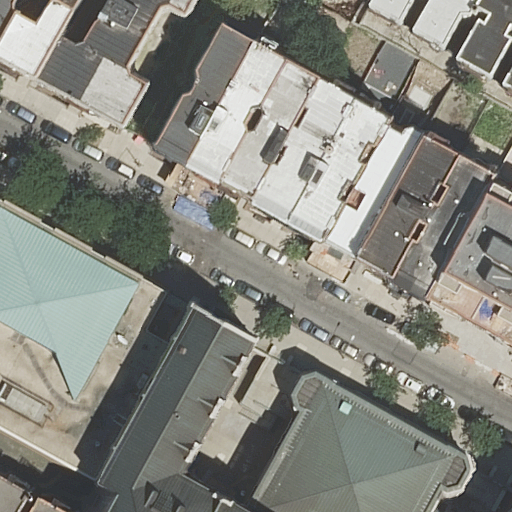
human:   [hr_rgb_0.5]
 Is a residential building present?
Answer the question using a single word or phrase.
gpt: yes

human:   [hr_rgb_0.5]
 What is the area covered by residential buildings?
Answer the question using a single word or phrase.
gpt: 2712m2

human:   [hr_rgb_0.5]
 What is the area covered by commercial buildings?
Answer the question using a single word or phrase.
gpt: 0m2

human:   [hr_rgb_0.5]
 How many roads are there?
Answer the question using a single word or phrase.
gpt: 1

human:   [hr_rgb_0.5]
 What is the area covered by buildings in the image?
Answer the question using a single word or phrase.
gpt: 4101m2

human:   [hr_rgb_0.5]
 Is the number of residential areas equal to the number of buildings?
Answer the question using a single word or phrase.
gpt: no

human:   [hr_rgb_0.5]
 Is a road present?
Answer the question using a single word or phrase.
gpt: yes

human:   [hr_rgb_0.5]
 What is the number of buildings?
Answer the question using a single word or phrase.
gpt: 18

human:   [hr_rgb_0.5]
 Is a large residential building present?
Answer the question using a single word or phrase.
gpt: yes

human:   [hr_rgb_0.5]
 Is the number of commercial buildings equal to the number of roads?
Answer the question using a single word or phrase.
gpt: no

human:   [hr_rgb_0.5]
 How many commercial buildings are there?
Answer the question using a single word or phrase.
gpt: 0

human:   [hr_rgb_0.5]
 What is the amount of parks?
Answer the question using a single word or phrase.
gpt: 1

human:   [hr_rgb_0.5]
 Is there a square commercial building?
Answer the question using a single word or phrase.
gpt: no

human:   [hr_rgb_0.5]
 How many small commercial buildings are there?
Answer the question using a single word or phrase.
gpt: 0

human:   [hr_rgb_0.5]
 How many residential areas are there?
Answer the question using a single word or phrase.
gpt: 1

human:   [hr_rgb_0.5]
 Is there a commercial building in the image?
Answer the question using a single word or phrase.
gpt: no

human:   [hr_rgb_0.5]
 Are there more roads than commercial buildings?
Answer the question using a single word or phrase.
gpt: yes

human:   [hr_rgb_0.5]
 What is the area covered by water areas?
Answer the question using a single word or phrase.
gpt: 0m2

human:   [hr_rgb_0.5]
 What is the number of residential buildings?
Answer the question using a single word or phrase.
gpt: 17

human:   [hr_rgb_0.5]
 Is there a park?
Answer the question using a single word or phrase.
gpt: yes

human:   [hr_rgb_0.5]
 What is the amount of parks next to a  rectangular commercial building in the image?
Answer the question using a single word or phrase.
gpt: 0

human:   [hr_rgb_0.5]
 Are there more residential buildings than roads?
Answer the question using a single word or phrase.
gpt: yes

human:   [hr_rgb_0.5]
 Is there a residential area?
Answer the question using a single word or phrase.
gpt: yes

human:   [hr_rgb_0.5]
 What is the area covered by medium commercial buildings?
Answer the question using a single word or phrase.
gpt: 0m2

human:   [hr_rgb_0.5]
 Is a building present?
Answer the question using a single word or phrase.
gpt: yes

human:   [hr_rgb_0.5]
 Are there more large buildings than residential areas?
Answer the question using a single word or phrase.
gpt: yes

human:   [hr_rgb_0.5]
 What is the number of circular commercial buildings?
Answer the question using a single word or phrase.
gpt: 0

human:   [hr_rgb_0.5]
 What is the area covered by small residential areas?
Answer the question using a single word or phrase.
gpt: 0m2

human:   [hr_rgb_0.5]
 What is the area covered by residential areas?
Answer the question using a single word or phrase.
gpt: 4273m2

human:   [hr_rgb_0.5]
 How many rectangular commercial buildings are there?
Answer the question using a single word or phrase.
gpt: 0

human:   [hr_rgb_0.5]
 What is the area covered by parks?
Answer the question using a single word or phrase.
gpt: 199m2

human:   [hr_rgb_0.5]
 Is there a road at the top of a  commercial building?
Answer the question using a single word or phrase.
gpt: no

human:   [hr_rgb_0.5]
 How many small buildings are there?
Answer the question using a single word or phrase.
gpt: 8

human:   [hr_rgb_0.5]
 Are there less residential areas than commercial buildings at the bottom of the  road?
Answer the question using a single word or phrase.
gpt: no

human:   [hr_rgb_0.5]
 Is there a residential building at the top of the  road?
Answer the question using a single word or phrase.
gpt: yes

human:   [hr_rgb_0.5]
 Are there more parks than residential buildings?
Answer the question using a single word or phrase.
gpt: no

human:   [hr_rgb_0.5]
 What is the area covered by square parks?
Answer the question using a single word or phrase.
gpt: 0m2

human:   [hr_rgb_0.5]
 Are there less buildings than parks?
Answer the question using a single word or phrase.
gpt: no

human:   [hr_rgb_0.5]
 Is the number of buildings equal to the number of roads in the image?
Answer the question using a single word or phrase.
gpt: no

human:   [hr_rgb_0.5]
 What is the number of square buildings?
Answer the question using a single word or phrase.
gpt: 0

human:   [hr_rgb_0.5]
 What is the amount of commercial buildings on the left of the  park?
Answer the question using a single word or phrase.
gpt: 0

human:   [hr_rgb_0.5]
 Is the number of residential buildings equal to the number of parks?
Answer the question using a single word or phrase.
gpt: no

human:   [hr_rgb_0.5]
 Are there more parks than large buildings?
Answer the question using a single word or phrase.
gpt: no

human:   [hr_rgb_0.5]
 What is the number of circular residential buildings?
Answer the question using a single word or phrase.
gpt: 0

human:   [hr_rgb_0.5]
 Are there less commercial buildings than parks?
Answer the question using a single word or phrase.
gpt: yes

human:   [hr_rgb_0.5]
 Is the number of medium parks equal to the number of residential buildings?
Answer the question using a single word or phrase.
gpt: no

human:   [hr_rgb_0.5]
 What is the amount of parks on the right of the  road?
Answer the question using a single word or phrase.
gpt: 0

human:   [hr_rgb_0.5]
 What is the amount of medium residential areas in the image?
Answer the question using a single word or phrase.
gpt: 0

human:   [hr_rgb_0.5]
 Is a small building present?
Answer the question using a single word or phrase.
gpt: yes

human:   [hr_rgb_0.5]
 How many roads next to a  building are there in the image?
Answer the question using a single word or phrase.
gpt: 1

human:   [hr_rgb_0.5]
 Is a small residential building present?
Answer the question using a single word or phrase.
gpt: yes

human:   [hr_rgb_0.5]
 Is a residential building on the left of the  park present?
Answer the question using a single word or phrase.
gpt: yes

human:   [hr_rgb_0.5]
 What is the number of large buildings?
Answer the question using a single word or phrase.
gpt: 2

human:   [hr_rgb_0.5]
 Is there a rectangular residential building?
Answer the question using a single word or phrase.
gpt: yes

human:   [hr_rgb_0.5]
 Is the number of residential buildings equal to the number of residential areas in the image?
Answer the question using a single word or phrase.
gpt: no

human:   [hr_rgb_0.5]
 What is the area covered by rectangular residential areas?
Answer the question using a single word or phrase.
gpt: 4273m2

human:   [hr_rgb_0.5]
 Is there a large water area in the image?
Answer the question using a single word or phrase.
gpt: no

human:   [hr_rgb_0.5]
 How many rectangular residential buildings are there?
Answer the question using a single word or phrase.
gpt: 6

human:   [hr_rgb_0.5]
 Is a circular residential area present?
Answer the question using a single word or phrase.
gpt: no

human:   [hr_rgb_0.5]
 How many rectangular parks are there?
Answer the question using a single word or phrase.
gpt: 1

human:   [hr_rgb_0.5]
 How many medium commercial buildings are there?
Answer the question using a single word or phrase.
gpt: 0

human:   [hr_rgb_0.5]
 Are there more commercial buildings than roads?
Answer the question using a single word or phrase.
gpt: no

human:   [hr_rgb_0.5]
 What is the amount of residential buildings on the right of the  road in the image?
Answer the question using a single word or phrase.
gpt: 7

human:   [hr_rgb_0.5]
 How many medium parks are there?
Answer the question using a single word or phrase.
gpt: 1